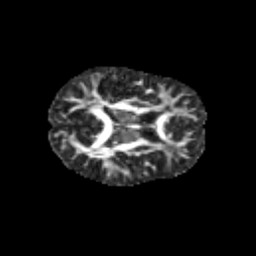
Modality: FA
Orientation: axial
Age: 10
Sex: female
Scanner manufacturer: siemens
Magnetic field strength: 3 T
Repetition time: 3.8 s
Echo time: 0.07 s